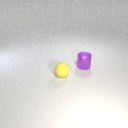
small yellow rubber sphere in front of small purple metal cylinder